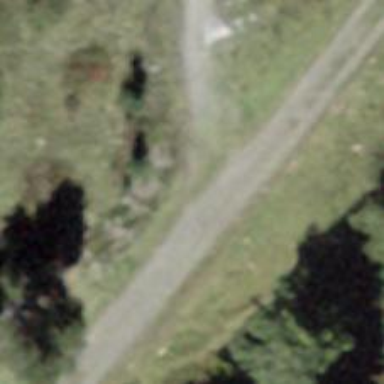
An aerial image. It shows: Guidepost providing information.